Interaction volume radius: 5 \u00c5
Interaction volume height: 45 \u00c5
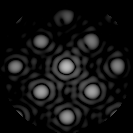
Disorder parameter: 0.0516